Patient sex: F
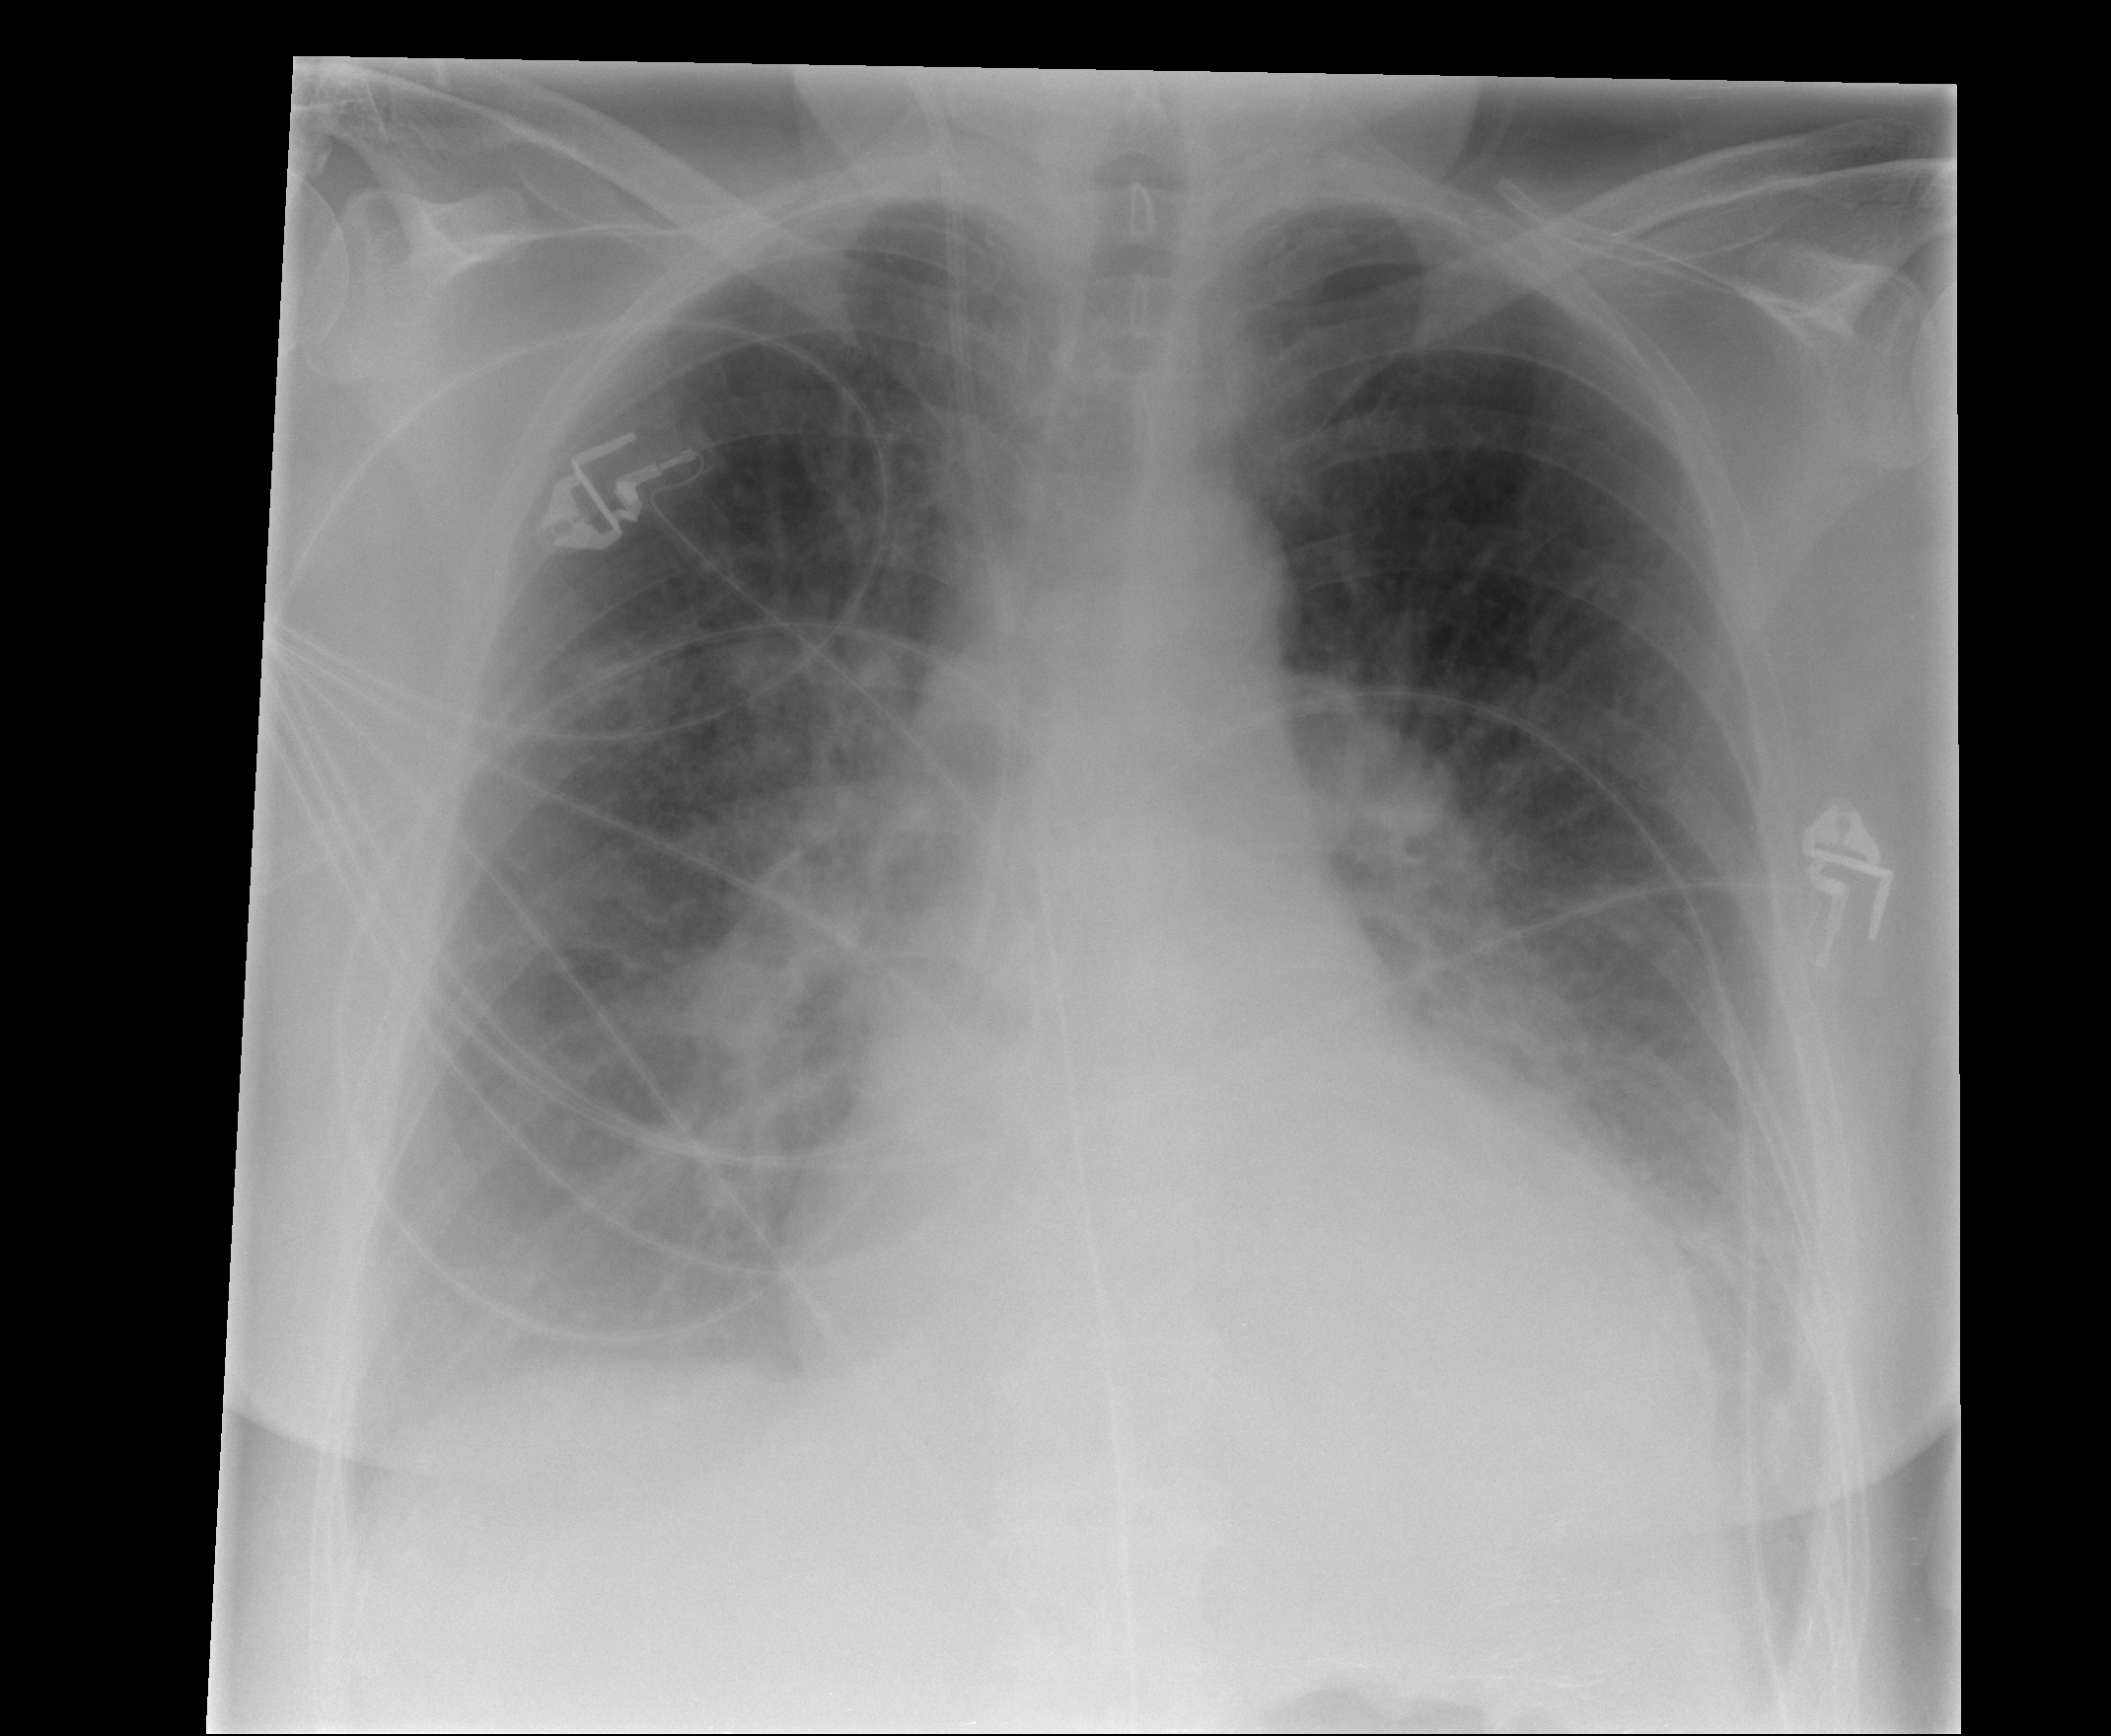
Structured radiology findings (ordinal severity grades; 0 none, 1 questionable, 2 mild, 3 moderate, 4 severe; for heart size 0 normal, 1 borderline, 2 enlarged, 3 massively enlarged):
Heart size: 2
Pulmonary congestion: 3
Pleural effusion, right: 2
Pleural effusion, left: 2
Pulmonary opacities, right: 2
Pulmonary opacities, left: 0
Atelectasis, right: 0
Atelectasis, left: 2